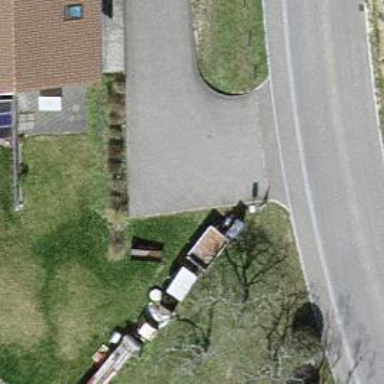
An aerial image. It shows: Driveway leading to service road.